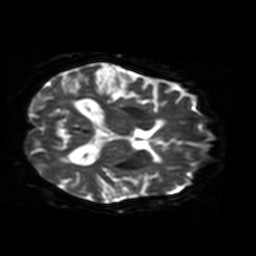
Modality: ADC
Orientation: axial
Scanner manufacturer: siemens
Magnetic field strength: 1.5 T
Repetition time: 8.1 s
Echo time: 0.119 s